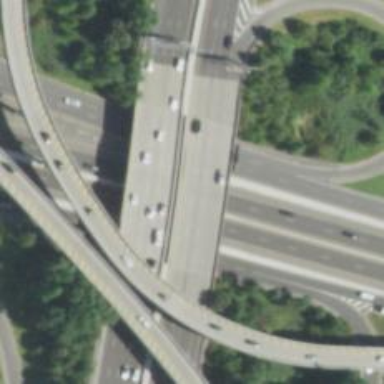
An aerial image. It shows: Trunk link highway with asphalt surface.